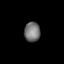
Tissue: lung
Cell type: Epithelial cells
Senescence score: 0.2395
Nuclear area (px): 309
Mean DAPI intensity: 116.417